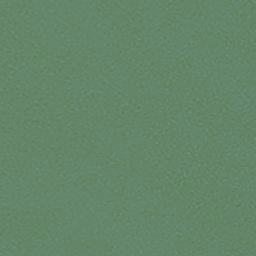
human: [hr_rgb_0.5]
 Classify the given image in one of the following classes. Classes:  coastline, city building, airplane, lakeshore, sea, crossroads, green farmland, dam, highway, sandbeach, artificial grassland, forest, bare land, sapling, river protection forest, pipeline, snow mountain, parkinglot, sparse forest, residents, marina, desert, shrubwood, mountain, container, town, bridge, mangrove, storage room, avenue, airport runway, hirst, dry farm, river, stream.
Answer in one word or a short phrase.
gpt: sea